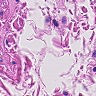
Metastatic tissue present: no